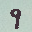
Label: 9